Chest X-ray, PA view. Patient: 64 years old, sex M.
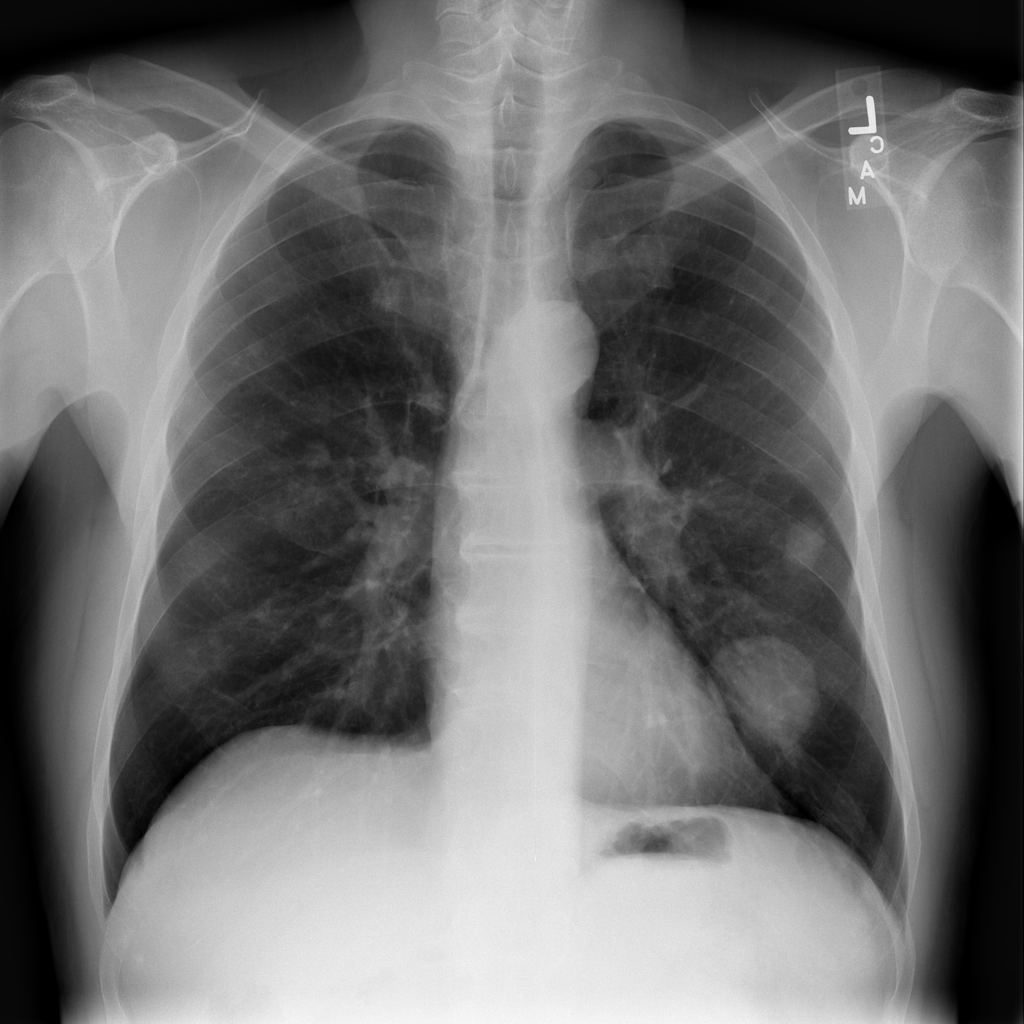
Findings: Infiltration, Nodule